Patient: sex M, age 51
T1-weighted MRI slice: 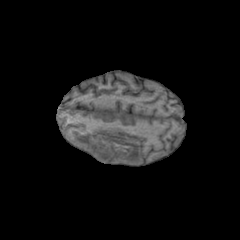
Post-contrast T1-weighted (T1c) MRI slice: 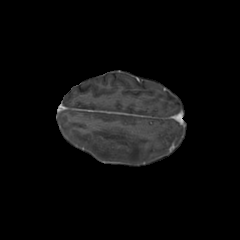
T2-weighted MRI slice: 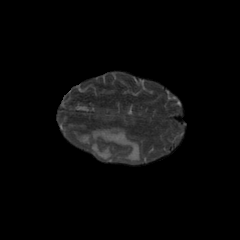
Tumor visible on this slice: yes
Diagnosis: Glioblastoma, IDH-wildtype
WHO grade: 4